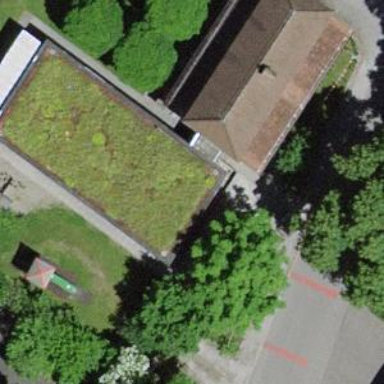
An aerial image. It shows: Kindergarten.